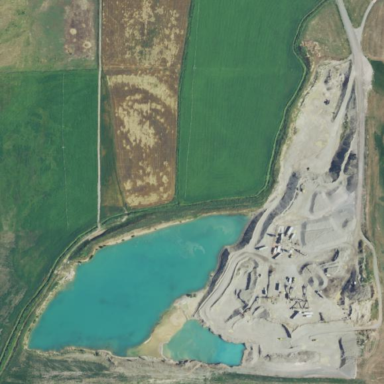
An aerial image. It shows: Quarry with gravel as the main resource.